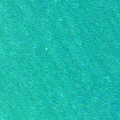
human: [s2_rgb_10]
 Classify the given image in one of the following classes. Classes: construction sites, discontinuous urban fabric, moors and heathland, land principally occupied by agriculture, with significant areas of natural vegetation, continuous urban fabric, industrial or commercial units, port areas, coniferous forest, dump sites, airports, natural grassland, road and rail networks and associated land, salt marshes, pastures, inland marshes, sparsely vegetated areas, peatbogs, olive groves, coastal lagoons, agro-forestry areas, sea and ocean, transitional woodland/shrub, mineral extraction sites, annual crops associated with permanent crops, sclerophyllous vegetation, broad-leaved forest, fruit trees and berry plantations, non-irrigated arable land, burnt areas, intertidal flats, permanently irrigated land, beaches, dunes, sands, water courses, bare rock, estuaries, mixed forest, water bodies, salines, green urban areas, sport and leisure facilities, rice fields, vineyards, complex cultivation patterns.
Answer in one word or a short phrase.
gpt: sea and ocean